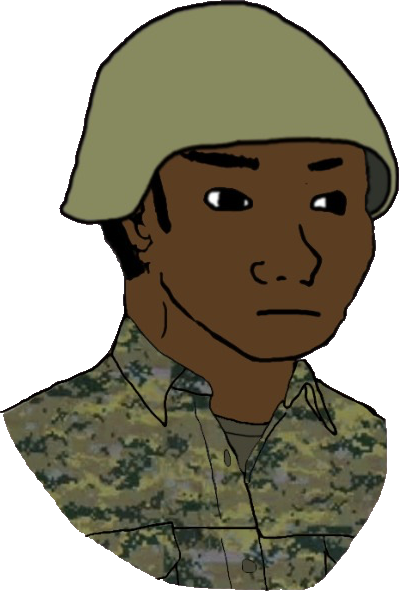
Label: 5_Blackjak